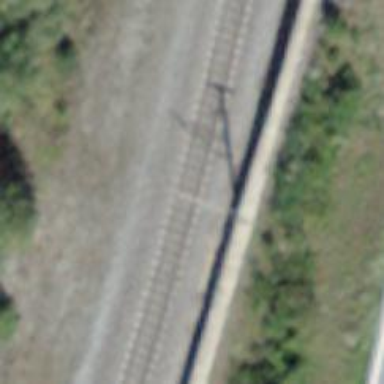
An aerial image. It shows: Catenary mast for power lines.